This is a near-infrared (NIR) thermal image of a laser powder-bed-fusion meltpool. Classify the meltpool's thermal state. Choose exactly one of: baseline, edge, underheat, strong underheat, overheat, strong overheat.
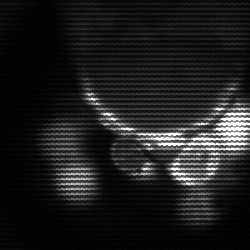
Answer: baseline